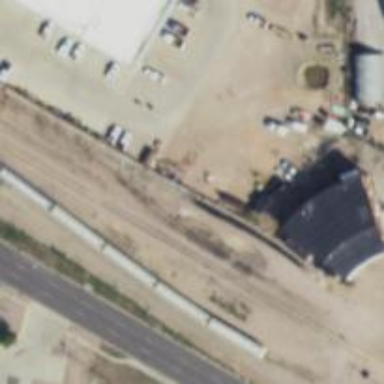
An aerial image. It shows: Railway yard in service.